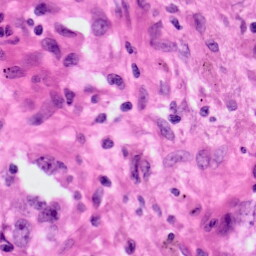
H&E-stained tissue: Lung